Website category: university
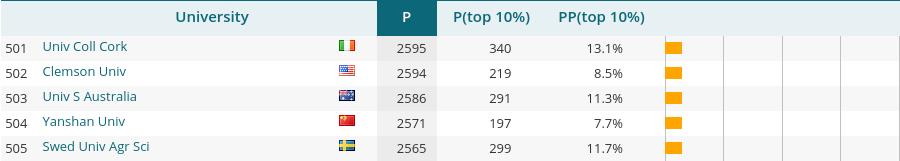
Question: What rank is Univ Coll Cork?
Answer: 501

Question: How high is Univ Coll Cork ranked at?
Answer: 501

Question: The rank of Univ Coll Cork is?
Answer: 501

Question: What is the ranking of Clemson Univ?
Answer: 502

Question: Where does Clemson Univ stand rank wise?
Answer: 502

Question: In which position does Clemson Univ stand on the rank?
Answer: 502

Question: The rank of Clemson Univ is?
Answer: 502

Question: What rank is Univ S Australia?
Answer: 503

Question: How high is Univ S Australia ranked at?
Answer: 503

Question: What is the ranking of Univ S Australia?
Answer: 503

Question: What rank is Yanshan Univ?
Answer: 504

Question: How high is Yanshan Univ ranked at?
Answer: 504

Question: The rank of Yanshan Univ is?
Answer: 504

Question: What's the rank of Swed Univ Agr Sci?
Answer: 505

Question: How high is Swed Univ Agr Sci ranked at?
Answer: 505

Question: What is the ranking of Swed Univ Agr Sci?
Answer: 505

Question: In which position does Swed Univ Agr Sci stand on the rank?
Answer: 505

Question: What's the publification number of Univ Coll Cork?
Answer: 2595

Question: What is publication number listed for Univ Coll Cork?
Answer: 2595

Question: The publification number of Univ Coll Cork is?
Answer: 2595

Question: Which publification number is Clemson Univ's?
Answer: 2594

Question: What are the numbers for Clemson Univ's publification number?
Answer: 2594

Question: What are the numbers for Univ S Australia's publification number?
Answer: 2586

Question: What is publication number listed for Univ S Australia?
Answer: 2586

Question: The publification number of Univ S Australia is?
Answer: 2586

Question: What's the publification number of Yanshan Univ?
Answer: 2571

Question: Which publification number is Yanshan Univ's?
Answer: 2571

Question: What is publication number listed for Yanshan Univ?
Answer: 2571

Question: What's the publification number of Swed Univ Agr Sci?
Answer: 2565

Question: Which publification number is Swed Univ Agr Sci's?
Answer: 2565

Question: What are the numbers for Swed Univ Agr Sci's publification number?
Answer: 2565

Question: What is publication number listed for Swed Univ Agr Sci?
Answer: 2565

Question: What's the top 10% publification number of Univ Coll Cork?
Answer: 340

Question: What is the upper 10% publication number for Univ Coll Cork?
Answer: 340

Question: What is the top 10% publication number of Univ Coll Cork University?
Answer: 340

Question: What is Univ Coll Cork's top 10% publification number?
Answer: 340

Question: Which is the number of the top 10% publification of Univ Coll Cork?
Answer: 340

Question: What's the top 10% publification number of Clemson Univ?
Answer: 219

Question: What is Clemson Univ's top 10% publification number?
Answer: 219

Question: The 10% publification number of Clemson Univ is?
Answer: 219

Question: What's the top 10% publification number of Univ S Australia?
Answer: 291

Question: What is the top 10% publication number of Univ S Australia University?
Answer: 291

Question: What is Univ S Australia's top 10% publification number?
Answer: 291

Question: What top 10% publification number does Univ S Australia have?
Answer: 291

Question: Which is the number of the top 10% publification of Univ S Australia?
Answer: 291

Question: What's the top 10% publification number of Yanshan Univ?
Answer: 197

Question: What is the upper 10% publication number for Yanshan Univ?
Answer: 197

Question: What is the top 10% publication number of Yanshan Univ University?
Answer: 197

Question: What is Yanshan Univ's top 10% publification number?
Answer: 197

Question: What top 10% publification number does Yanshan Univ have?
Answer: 197

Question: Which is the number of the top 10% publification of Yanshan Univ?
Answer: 197

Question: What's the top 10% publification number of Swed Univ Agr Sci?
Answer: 299

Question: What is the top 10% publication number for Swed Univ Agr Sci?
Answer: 299

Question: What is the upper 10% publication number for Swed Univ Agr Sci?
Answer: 299

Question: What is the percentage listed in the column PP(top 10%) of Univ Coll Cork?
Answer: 13.1%

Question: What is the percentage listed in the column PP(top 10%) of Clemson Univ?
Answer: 8.5%

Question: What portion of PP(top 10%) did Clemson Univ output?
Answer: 8.5%

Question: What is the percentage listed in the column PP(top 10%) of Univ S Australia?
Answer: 11.3%

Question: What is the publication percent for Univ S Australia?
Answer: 11.3%

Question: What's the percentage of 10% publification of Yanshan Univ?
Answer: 7.7%

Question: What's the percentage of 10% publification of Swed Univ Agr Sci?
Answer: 11.7%

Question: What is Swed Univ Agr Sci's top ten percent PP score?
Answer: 11.7%

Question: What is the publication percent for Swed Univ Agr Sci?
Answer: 11.7%

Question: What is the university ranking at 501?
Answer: Univ Coll Cork